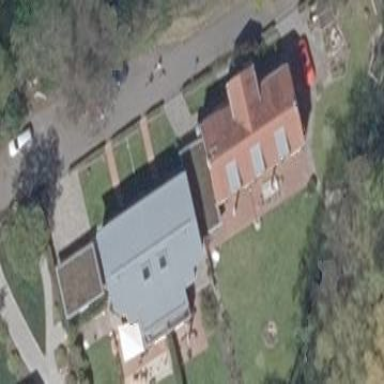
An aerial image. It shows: Residential building with gabled red roof and yellow walls.